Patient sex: M
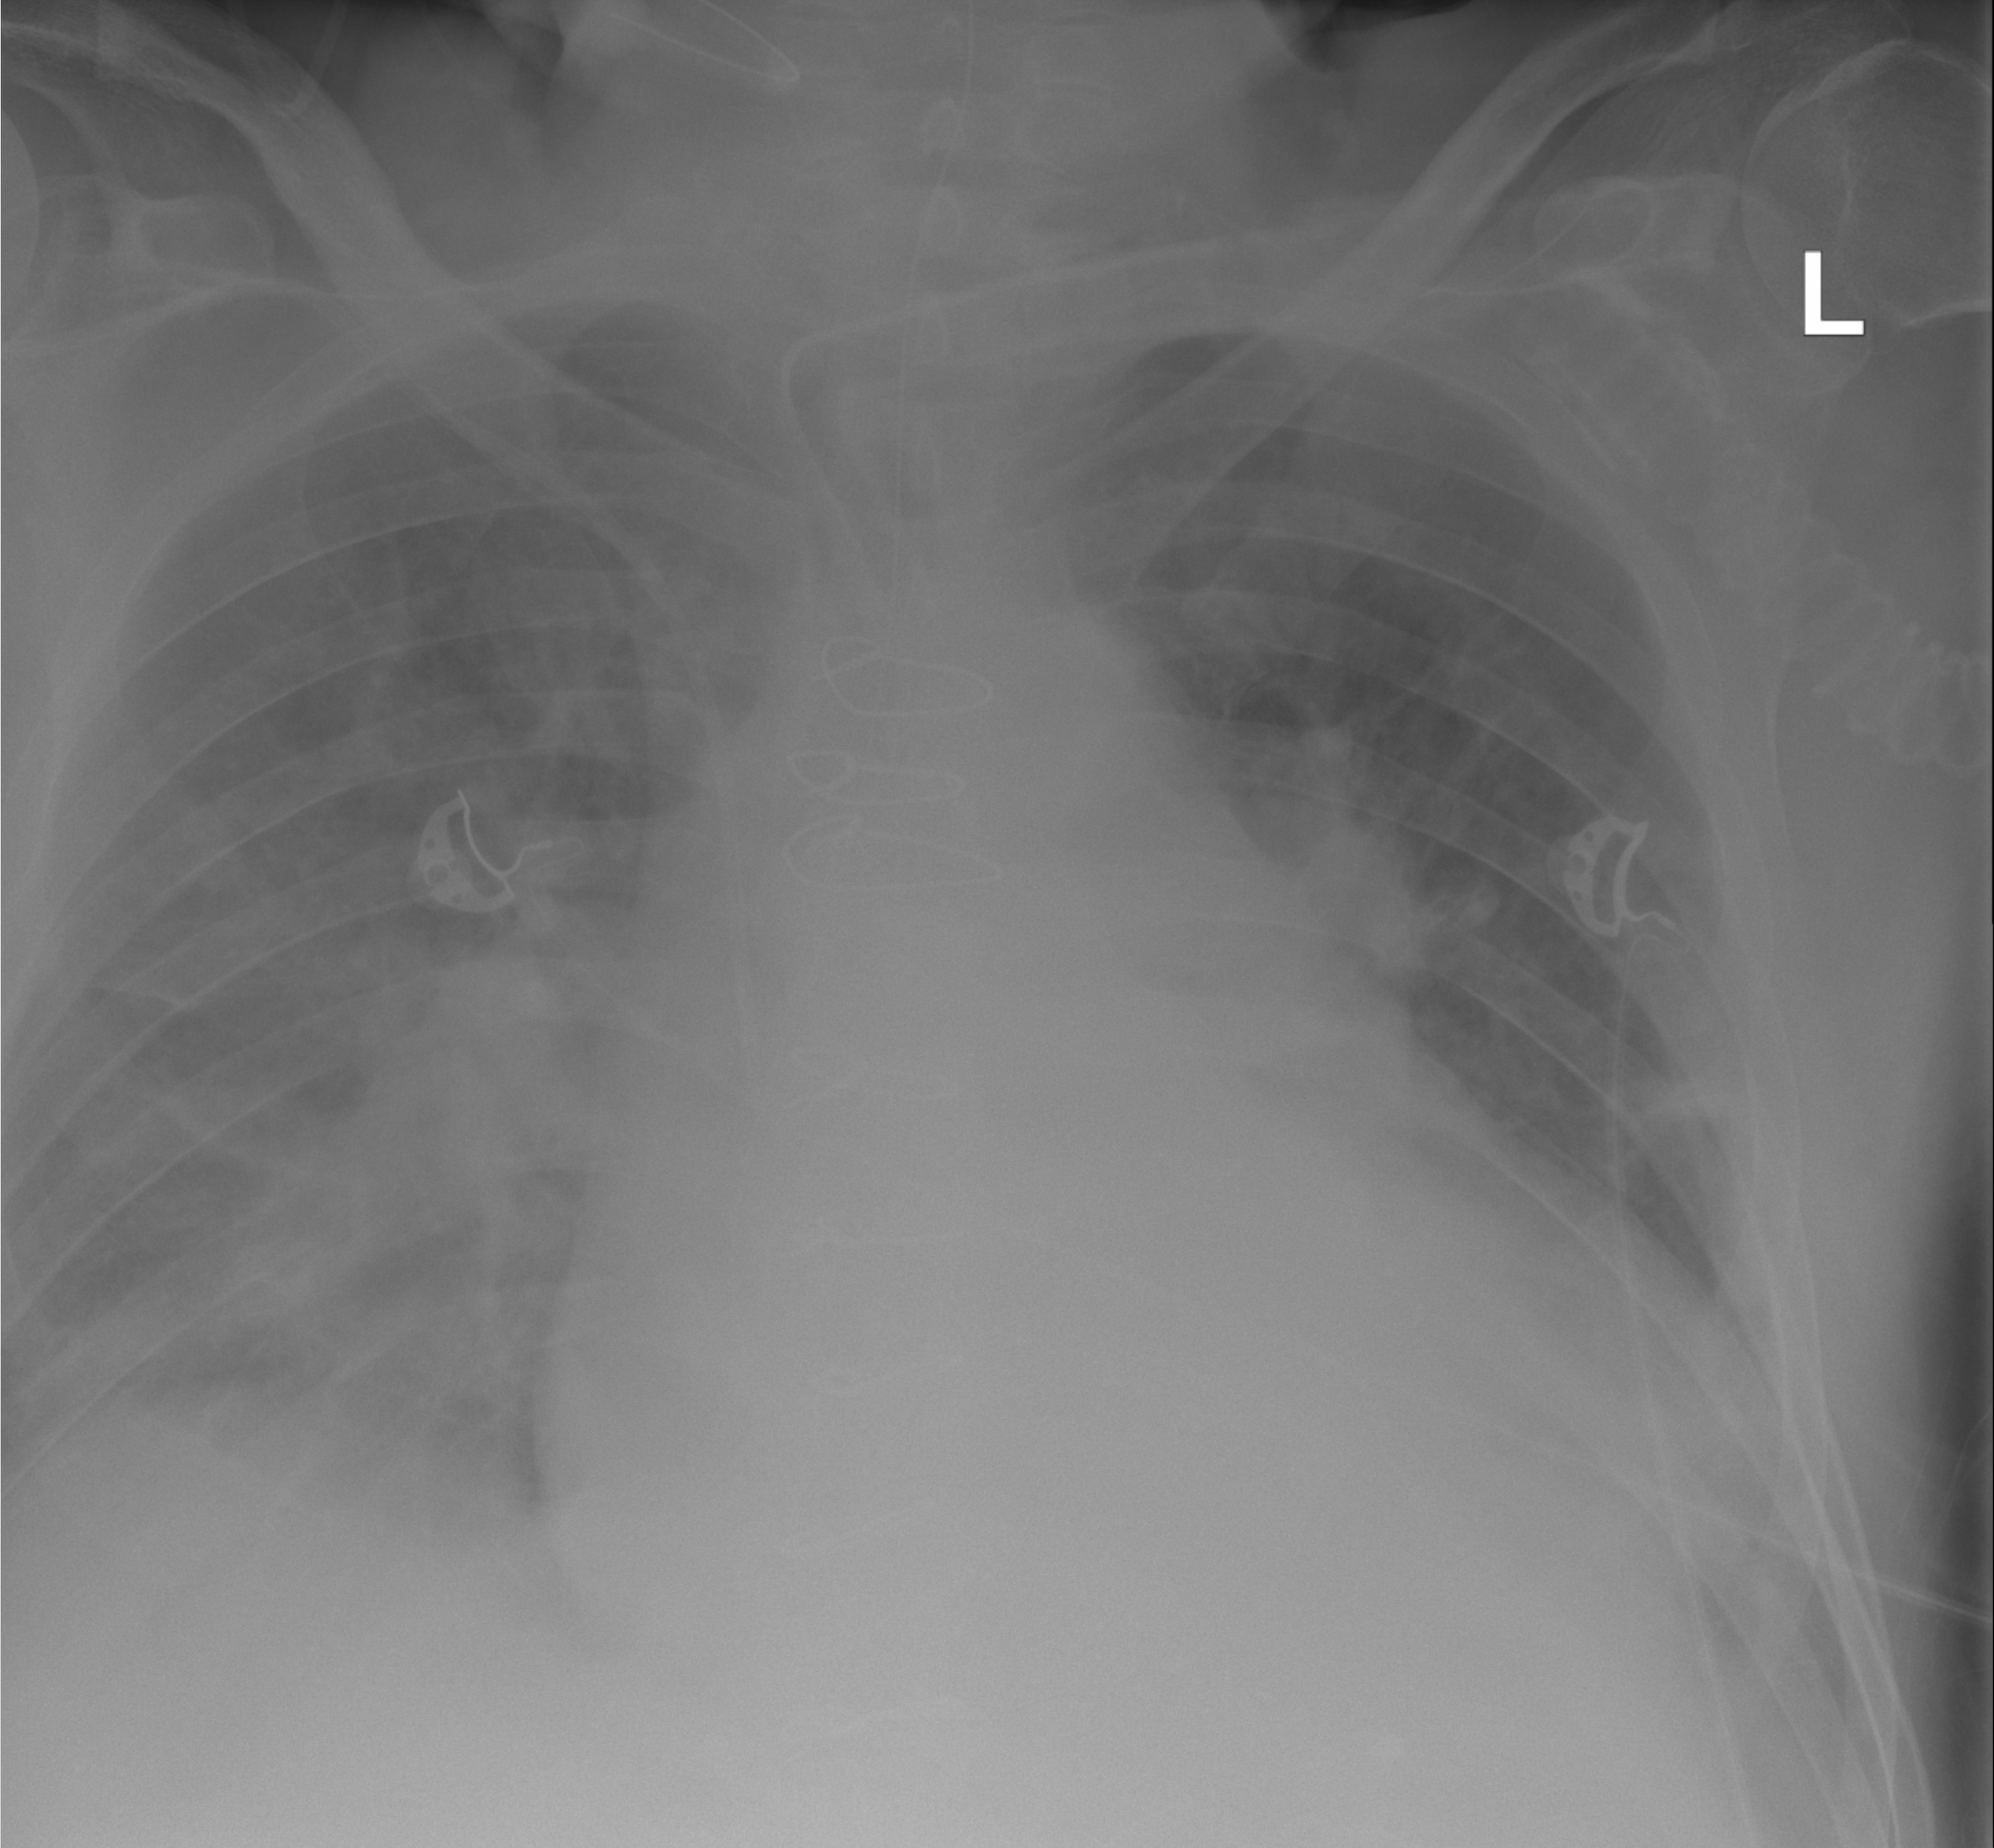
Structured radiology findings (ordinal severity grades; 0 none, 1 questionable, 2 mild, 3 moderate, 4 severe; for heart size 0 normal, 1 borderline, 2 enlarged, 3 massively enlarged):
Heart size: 3
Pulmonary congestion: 1
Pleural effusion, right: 2
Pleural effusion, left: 3
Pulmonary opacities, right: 0
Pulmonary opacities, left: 0
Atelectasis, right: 2
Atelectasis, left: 2